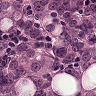
Metastatic tissue present: yes